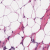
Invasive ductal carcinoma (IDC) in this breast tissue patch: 0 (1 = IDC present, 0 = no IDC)